Interaction volume radius: 10 \u00c5
Interaction volume height: 20 \u00c5
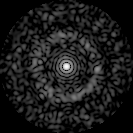
Disorder parameter: 0.809